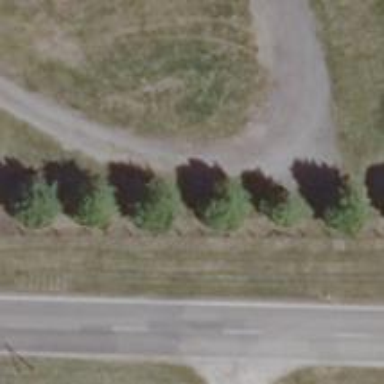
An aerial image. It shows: Driveway leading to service road.